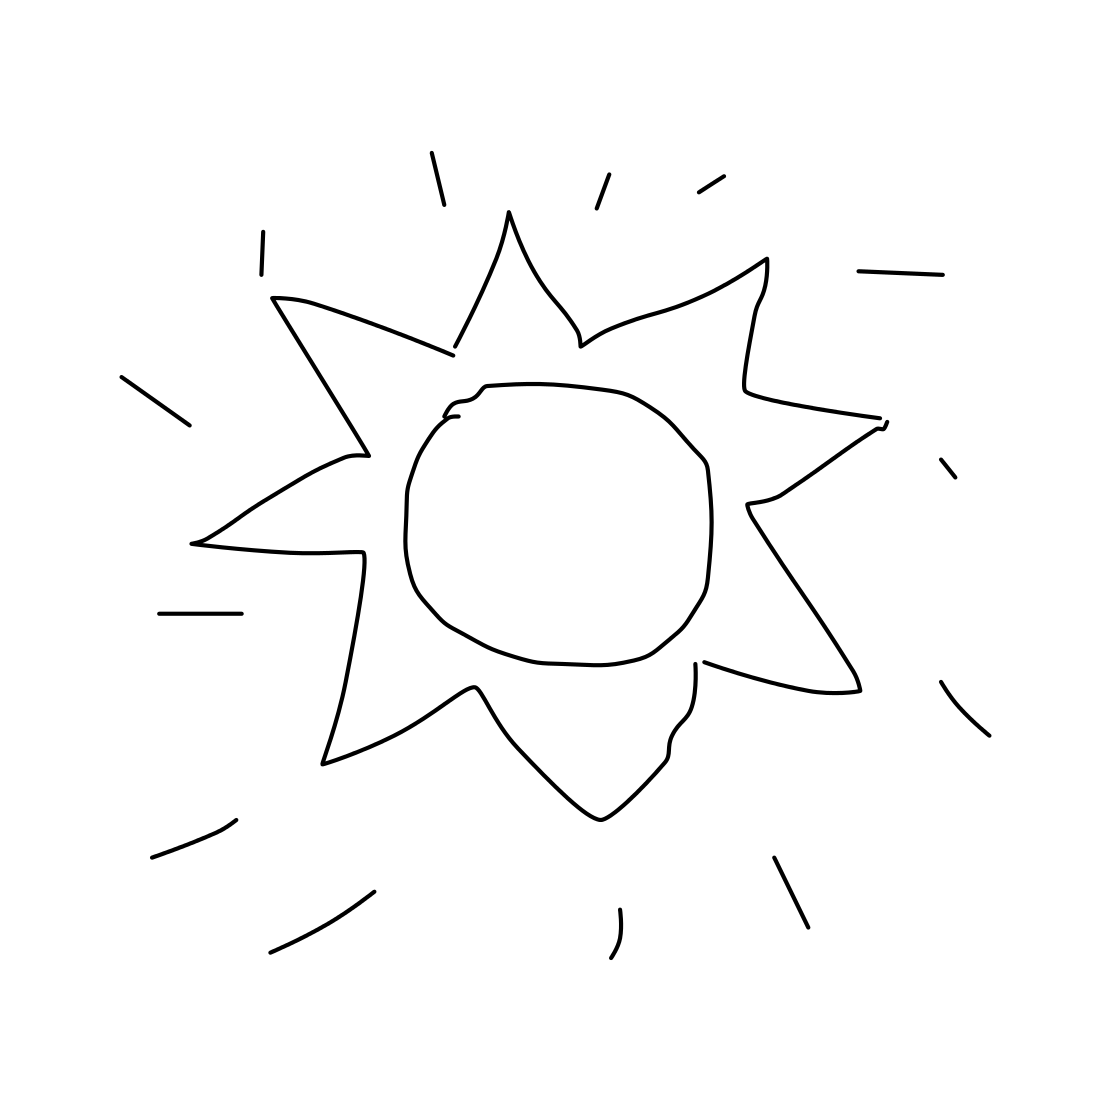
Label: sun